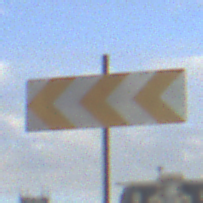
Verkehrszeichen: RichtungstafelnInKurvenGrossRechts
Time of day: MorningAfternoon
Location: Outdoor (Suburban)
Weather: PartlyCloudy
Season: NotSpecified
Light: Natural